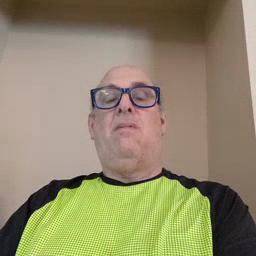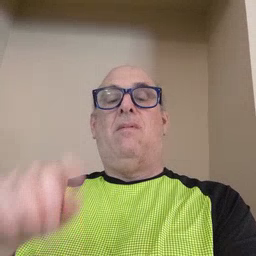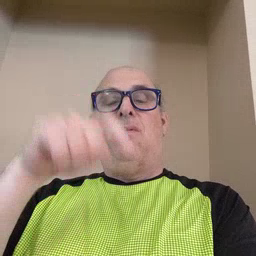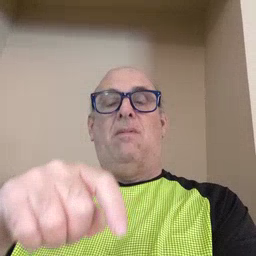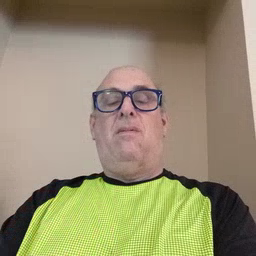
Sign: time